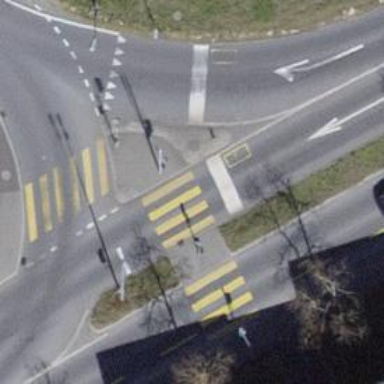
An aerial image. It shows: Road crossing with traffic signals.